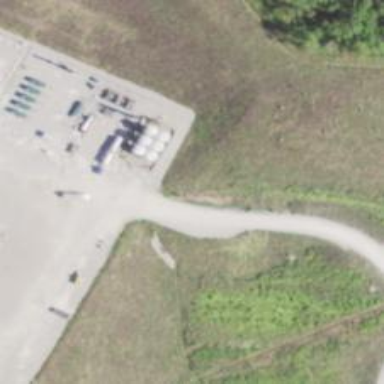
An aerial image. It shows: Storage tank that is man-made.